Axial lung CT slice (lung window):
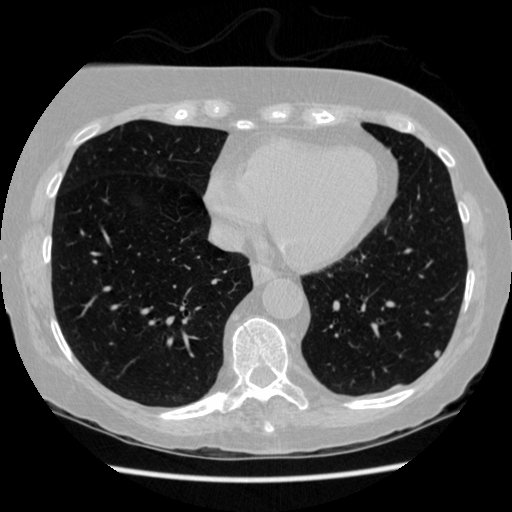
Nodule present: yes
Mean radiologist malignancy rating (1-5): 2.5